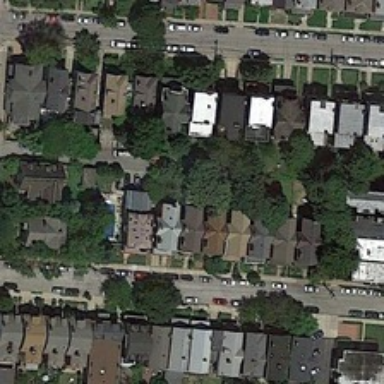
Many houses with dark roof while with many moss green plants in the middle .